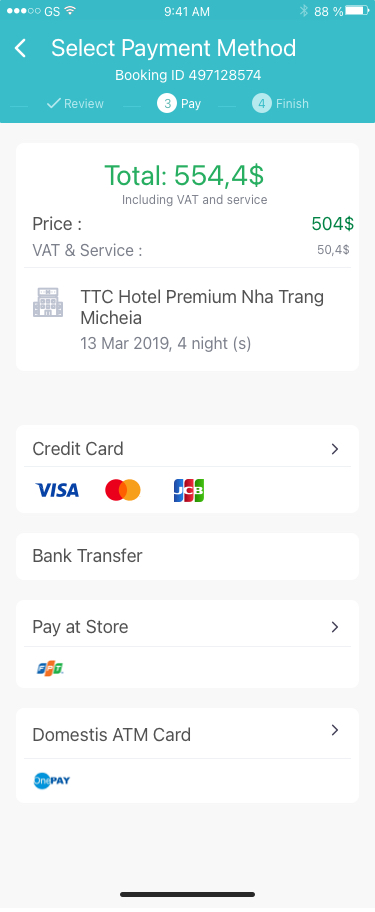
Text in this UI design:
88 %
9:41 AM
GS
Select Payment Method
Finish
4
Review
Pay
3
Total: 554,4$
Including VAT and service
VAT & Service :
Price :
50,4$
504$
13 Mar 2019, 4 night (s)
TTC Hotel Premium Nha Trang
Micheia
Booking ID 497128574
Bank Transfer
Credit Card
Domestis ATM Card
Pay at Store